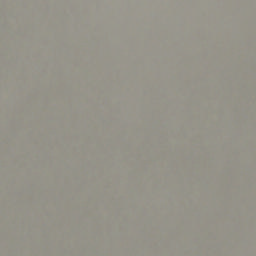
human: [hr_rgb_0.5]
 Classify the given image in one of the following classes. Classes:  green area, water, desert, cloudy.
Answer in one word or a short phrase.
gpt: cloudy